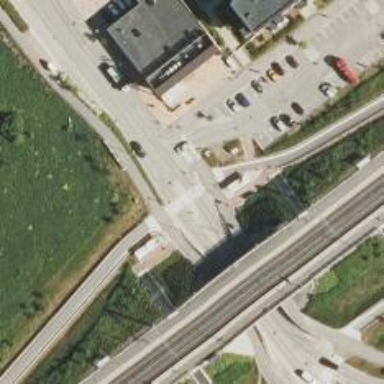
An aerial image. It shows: Asphalt cycleway with marked crossing.